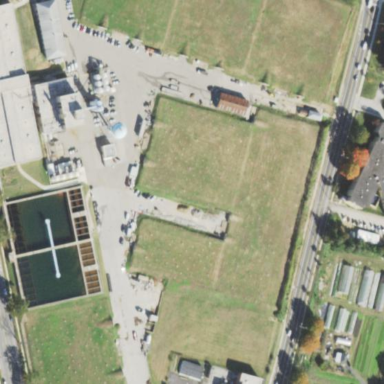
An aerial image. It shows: Wastewater plant.